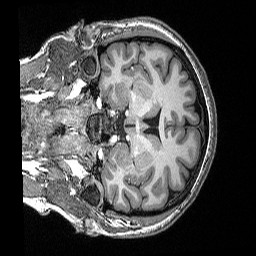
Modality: T1w
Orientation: coronal